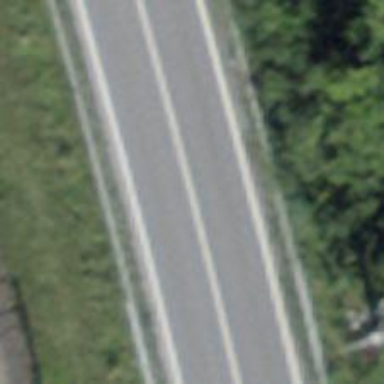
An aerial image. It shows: Asphalt trunk highway.